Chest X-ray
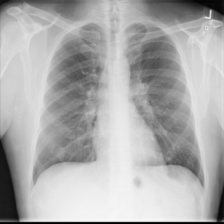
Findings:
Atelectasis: negative
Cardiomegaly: negative
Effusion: negative
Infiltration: negative
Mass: negative
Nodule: negative
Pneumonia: negative
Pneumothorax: negative
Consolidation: negative
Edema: negative
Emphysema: negative
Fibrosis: negative
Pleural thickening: negative
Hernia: negative